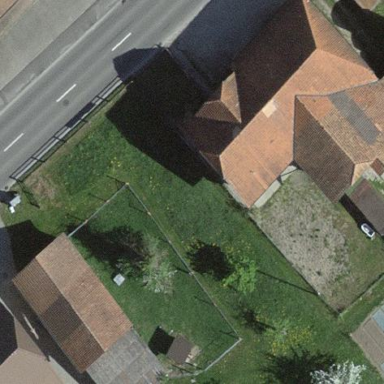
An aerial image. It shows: Farm building.